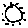
Label: sun